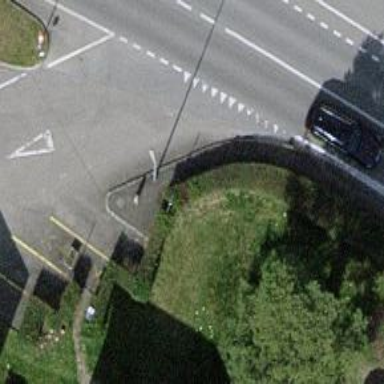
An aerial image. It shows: Bus stop with platform for public transport.